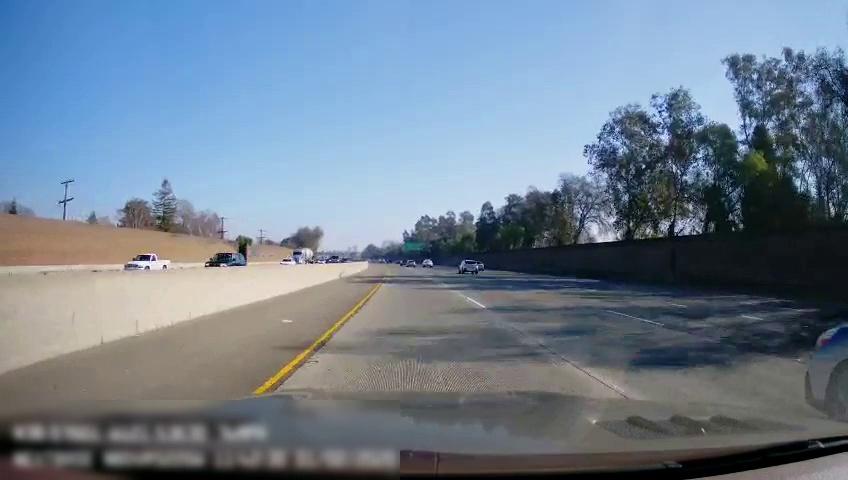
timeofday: Day
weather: Sunny
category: Vehicles | Truck
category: Vehicles | SUV
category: Vehicles | Car
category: Vehicles | Other LV
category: Vehicles | Car
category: Vehicles | Truck
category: Vehicles | Car
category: Drivable Space
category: Vehicles | SUV
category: Vehicles | Car
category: Vehicles | SUV
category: Vehicles | Car
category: Lanes | Current Lane
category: Lanes | Current Lane
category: Lanes | Current Lane
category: Lanes | Alternate Lane
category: Traffic | Signs